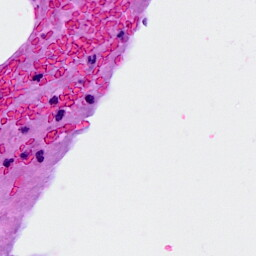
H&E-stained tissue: Breast